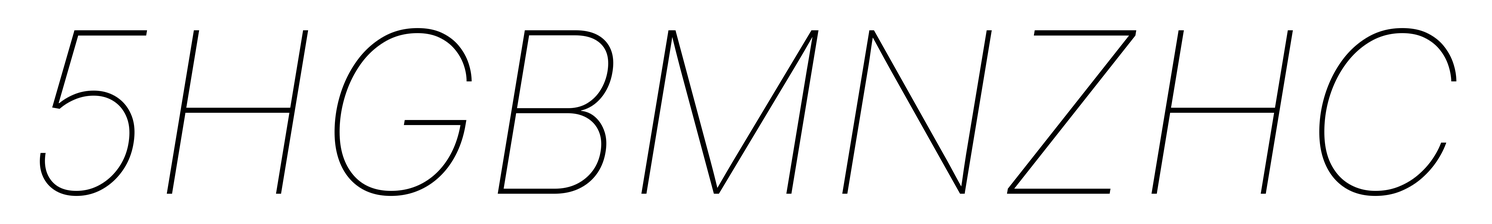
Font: Inter-Italic_Thin_Italic